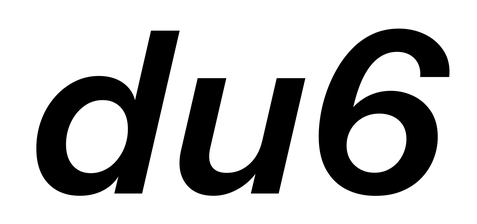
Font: InstrumentSans-Italic_SemiBold_Italic